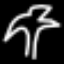
Label: palm tree